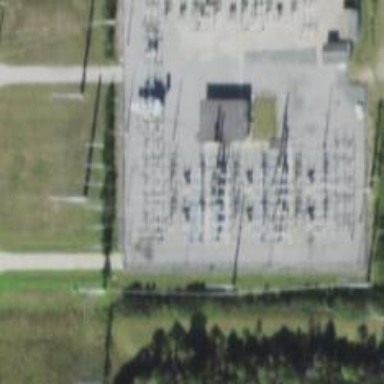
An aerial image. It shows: Switch for power supply.